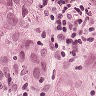
Metastatic tissue present: yes